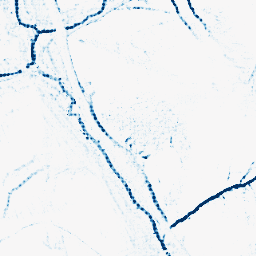
Category: morphological
Decomposition family: morphological_diamond
Decomposition parameters: operation: closing
radius: 3
Upsampling method: sinc_blackman
Upsampling parameters: scale: 4
kernel_size: 4
Upsampling scale: 4